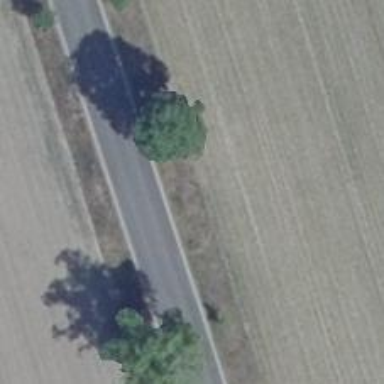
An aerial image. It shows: Deciduous tree with broadleaved leaves.